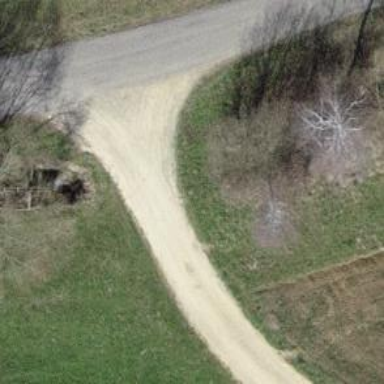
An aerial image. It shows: Culvert tunnel passing through ditch.